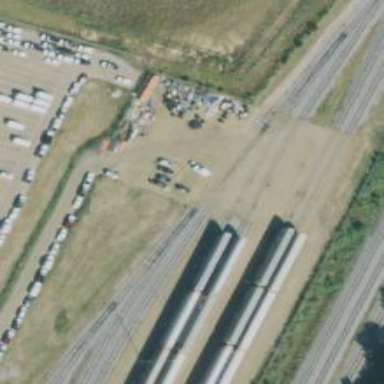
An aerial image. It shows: Rail spur service.